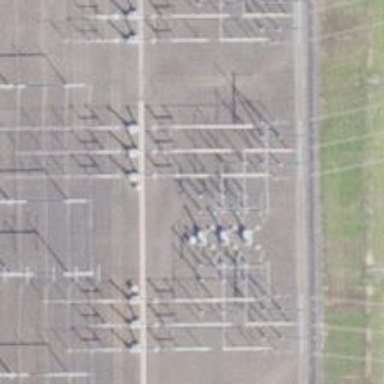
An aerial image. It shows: Switch for power supply.